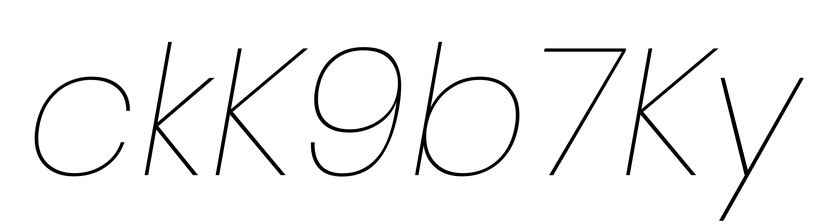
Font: Poppins-ThinItalic